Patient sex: M
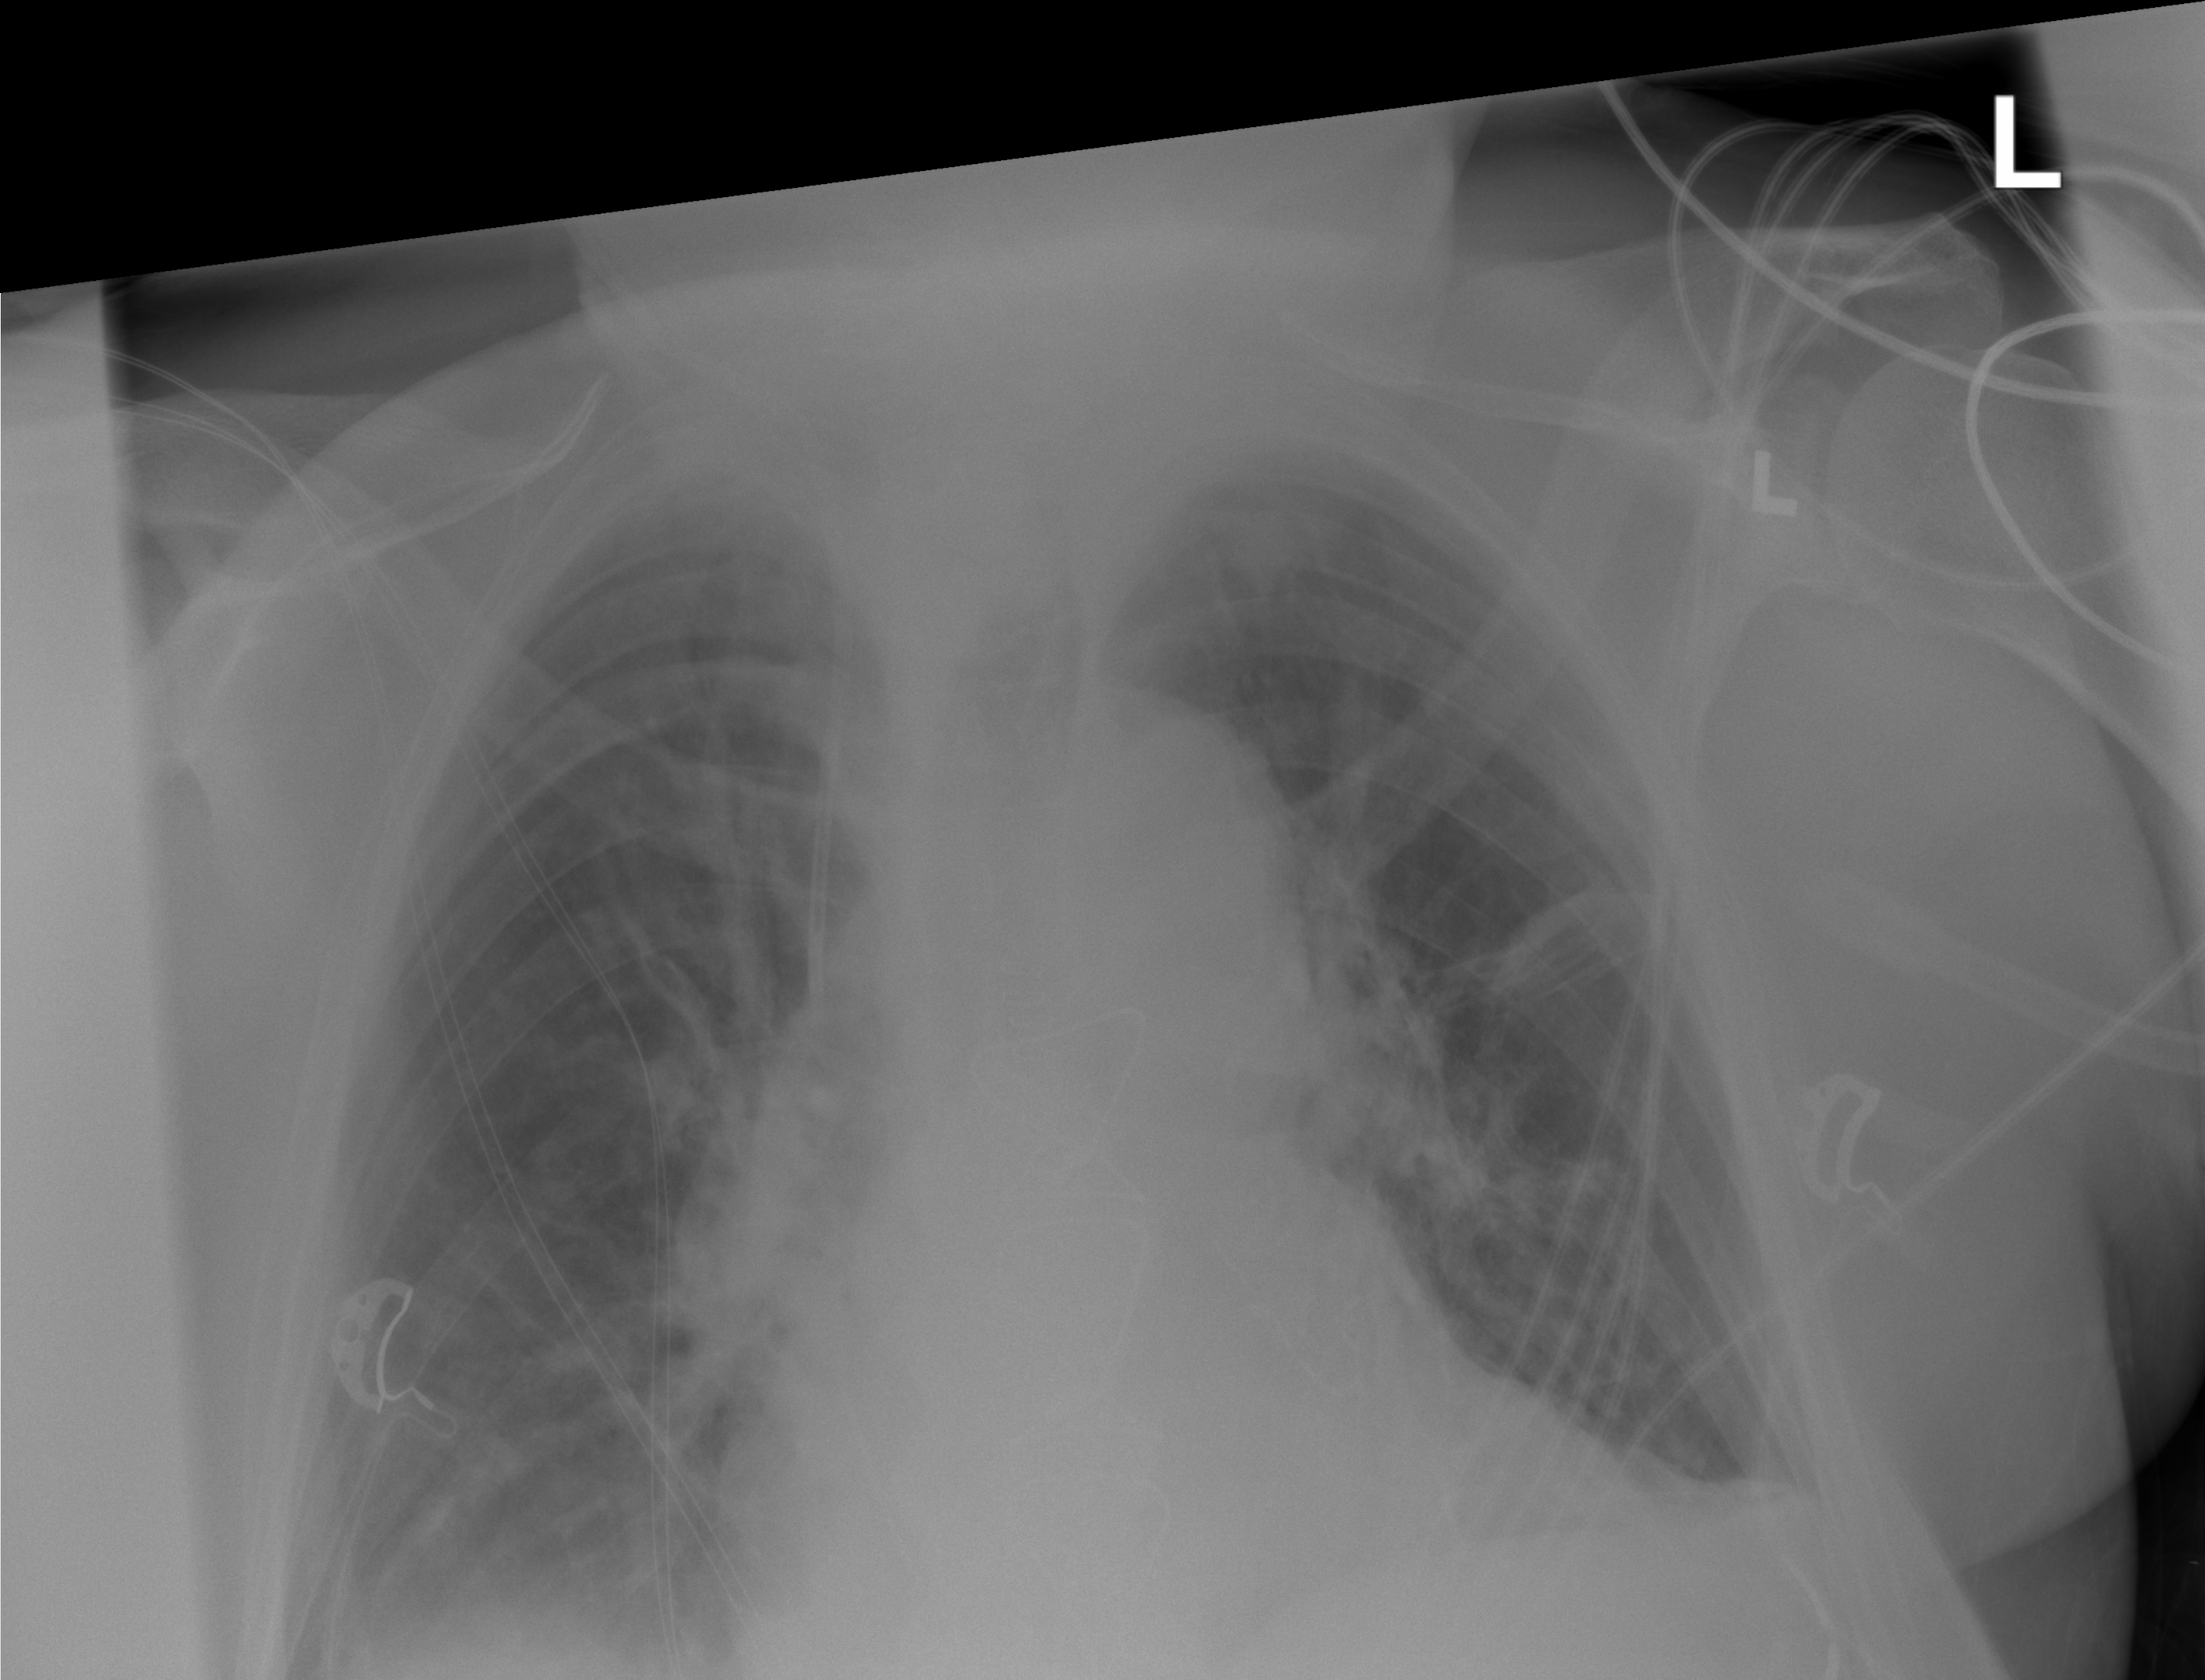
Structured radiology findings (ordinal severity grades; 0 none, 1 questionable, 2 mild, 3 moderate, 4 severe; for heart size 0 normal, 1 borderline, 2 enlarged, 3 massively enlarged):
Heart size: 2
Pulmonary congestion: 2
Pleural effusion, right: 1
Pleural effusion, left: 0
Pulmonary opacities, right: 0
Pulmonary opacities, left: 0
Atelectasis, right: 2
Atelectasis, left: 2